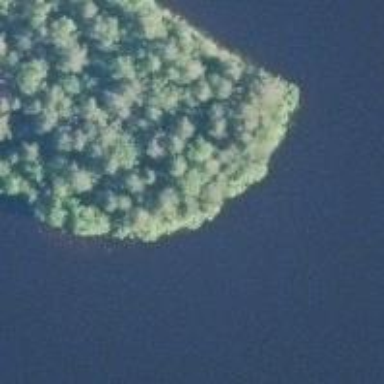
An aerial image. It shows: Islet.